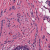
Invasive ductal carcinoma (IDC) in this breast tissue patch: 0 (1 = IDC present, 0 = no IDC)